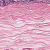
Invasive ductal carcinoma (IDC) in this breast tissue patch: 0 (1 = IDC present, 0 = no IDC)